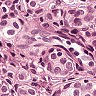
Metastatic tissue present: yes